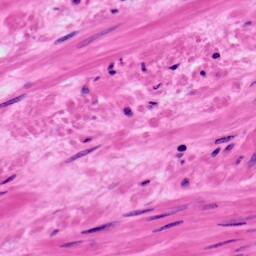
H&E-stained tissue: Prostate